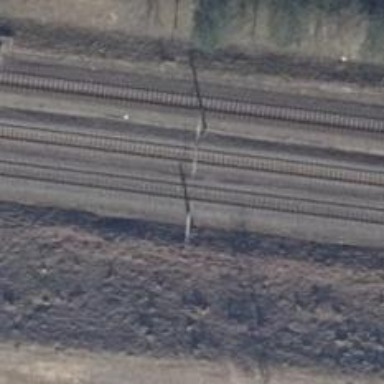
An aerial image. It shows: Railway milestone with catenary mast.